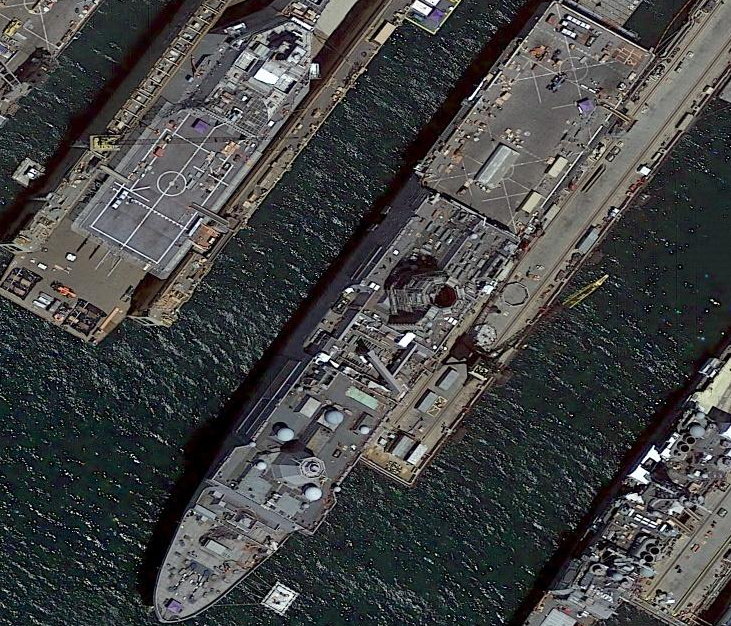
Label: San_Antonio-class_transport_dock